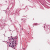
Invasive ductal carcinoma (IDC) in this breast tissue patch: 0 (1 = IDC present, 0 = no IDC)